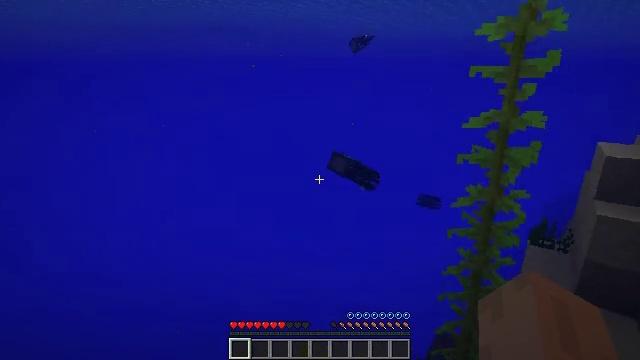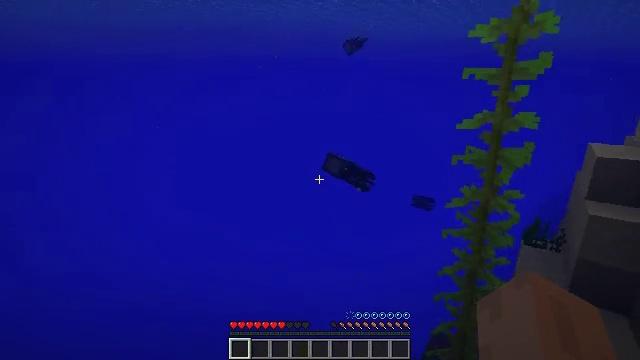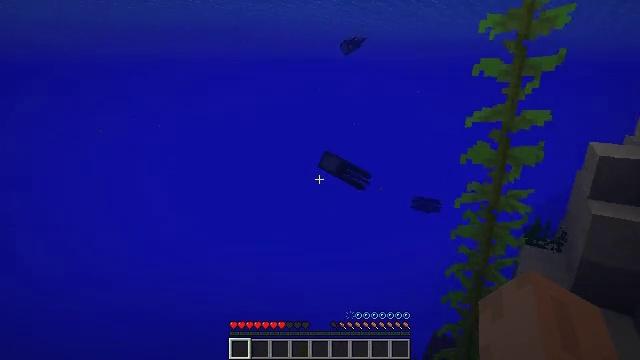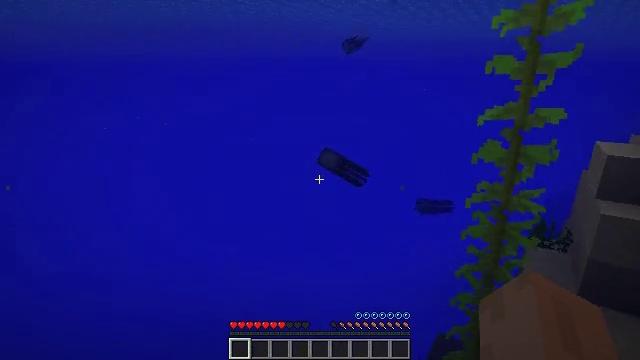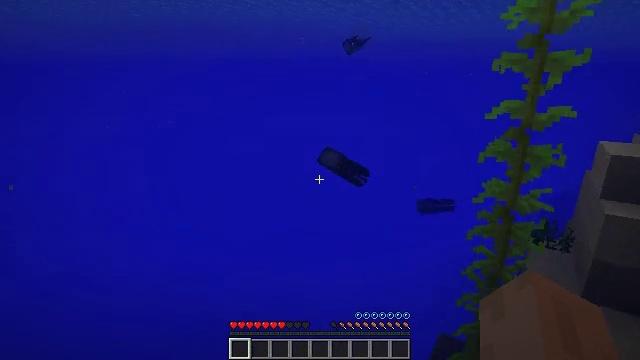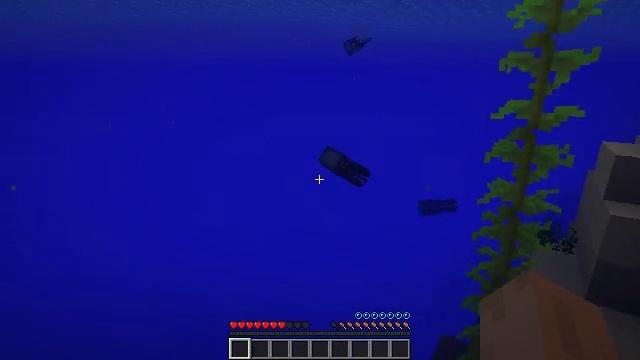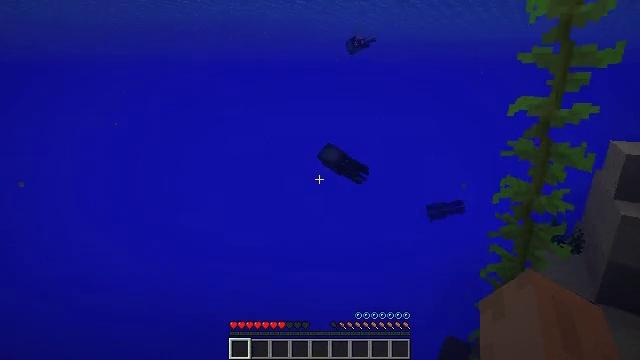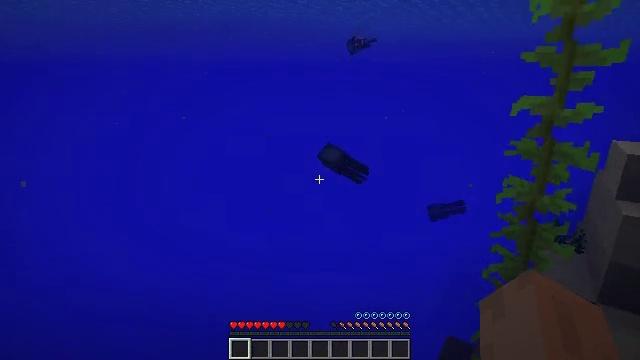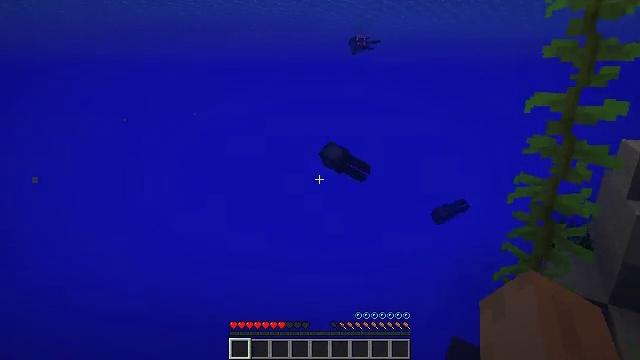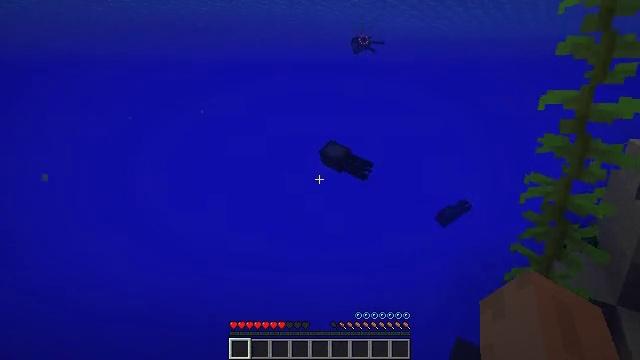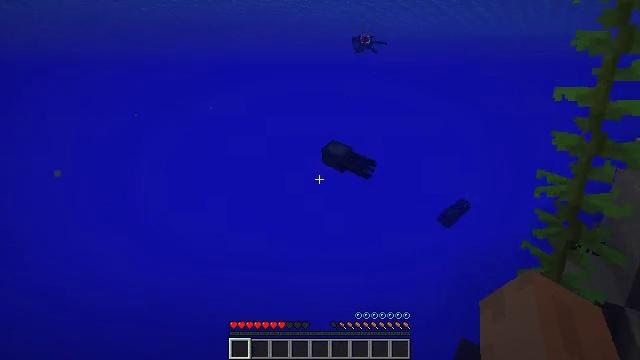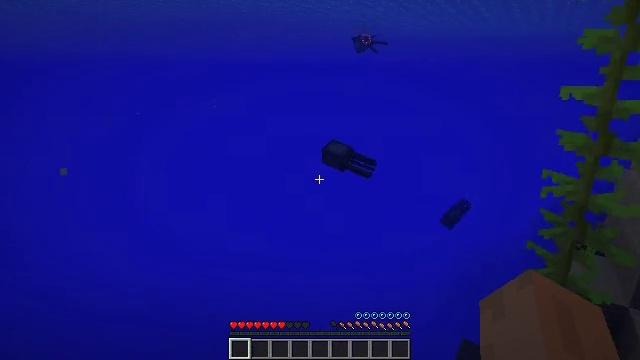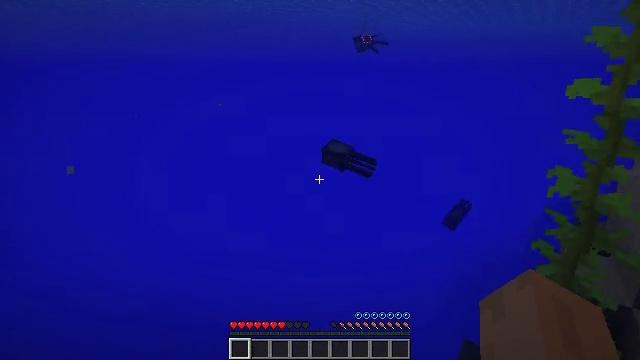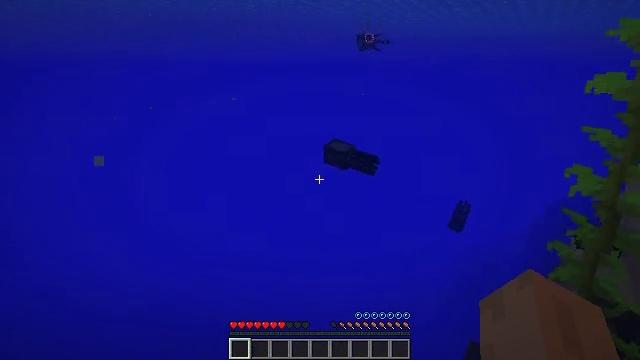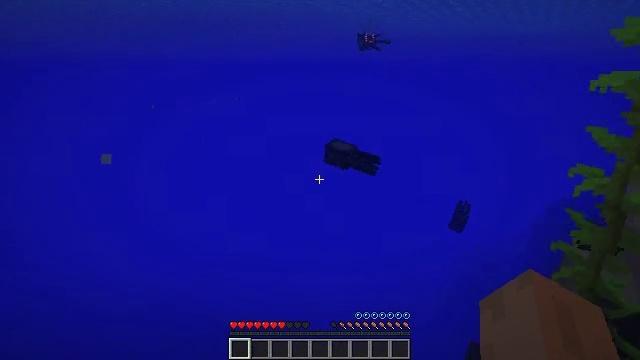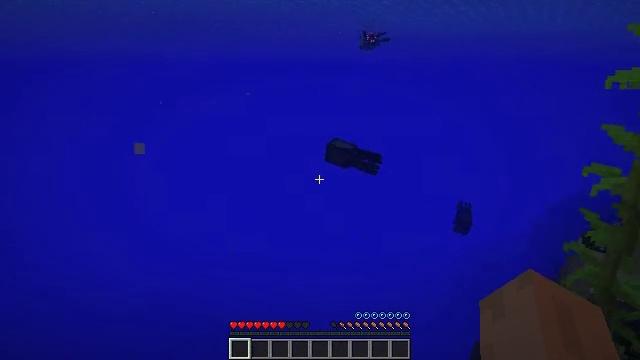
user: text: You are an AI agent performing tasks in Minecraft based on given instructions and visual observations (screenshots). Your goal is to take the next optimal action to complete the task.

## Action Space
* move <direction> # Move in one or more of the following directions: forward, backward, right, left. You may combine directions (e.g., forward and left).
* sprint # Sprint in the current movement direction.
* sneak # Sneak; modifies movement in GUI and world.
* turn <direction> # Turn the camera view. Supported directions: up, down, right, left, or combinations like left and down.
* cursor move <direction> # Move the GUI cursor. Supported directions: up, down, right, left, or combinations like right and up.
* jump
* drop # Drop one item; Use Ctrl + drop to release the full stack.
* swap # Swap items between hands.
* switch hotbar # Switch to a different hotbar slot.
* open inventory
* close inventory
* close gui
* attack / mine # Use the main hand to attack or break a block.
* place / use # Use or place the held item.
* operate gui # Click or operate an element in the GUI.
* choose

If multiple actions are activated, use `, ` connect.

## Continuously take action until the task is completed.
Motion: motion action
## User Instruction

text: Collect birch planks from structures.
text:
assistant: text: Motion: move forward and move left, turn right, attack / mine
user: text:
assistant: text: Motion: move forward and move left, attack / mine
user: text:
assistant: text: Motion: move forward and move left, attack / mine
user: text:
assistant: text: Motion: move forward and move left, attack / mine
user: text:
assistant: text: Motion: move forward and move left, attack / mine
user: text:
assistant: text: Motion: move forward and move left, attack / mine
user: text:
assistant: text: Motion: move forward and move left, attack / mine
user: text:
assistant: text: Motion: move forward and move left, attack / mine
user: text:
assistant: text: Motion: move forward and move left, attack / mine
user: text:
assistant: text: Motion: move forward and move left, attack / mine
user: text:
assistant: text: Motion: move forward and move left, attack / mine
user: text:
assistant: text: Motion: move forward and move left, attack / mine
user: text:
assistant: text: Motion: move forward and move left, attack / mine
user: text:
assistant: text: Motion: move forward and move left, attack / mine
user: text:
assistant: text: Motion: move forward and move left, attack / mine
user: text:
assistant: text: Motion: move forward and move left, attack / mine
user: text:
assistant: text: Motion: move forward and move left, attack / mine
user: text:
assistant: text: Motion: move forward and move left, attack / mine
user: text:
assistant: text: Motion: move forward and move left, attack / mine
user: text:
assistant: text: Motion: move forward and move left, attack / mine
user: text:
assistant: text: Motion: move forward and move left, attack / mine
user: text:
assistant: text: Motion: move forward and move left, attack / mine
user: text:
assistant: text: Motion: move forward and move left, attack / mine
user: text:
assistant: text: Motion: move forward and move left, attack / mine
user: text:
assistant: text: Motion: move forward and move left, attack / mine
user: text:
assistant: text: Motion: move forward and move left, attack / mine
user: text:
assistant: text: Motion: move forward and move left, attack / mine
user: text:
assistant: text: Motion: move forward and move left, attack / mine
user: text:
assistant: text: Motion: move forward and move left, attack / mine
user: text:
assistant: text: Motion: move forward and move left, attack / mine